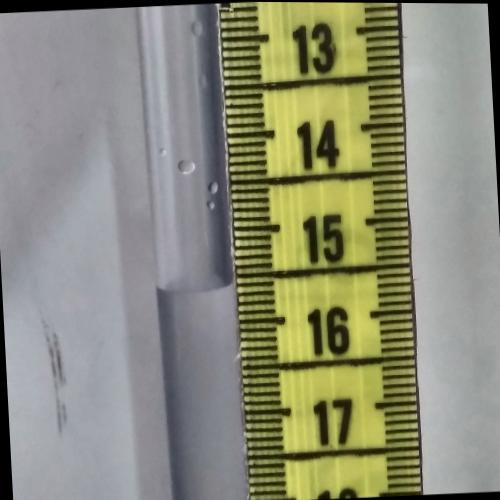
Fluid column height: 15.6 cm